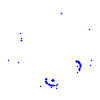
Particle: proton